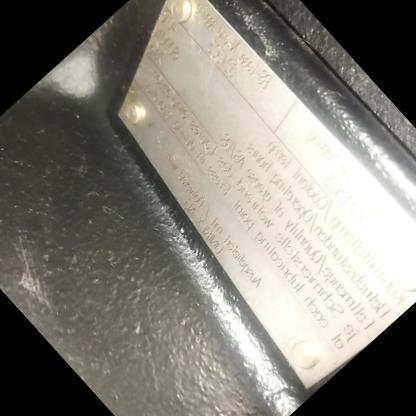
Klasa: tabliczka-znamionowa